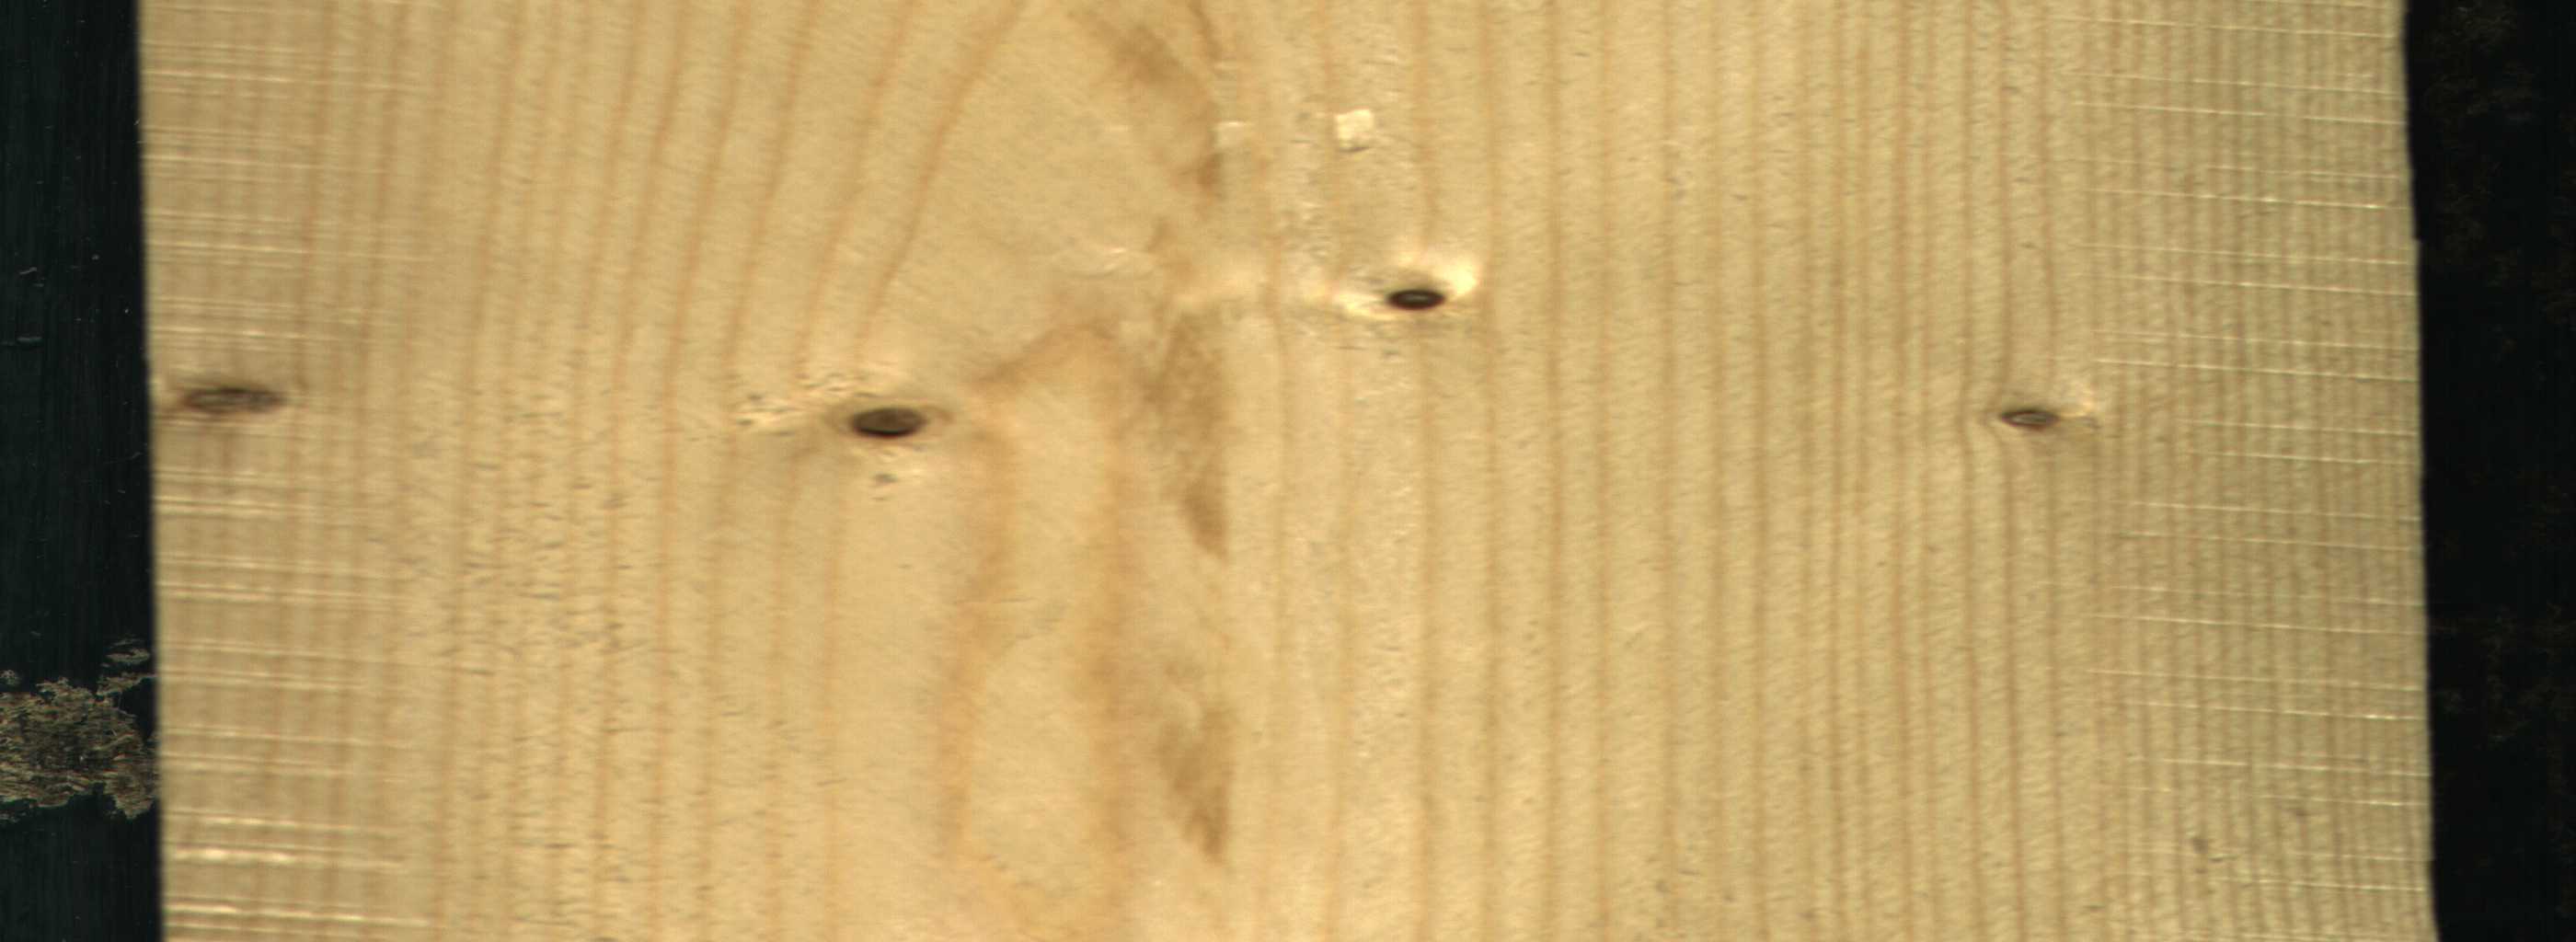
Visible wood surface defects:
Dead_Knot
Dead_Knot
Live_Knot
Live_Knot